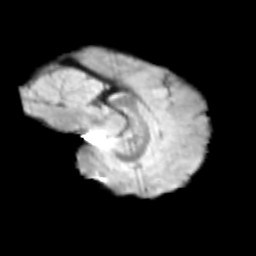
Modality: T2w
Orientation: sagittal
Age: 14
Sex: female
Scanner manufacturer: siemens
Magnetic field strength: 3 T
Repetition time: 3.8 s
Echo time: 0.07 s